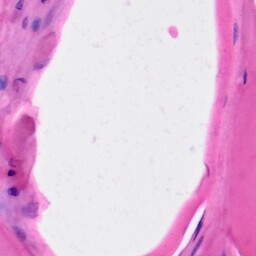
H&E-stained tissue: Skin